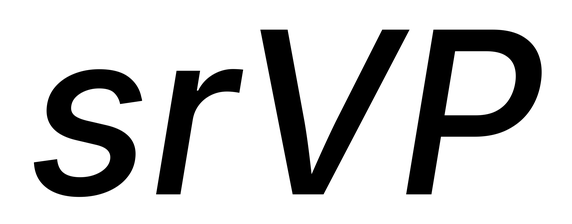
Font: Inter-Italic_Medium_Italic